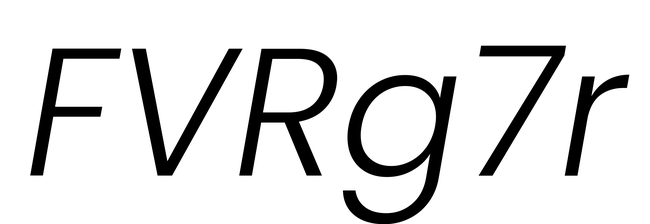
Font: Poppins-LightItalic